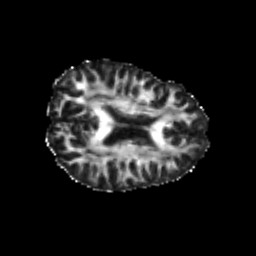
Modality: FA
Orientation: axial
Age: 26
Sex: female
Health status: healthy
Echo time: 0.074 s